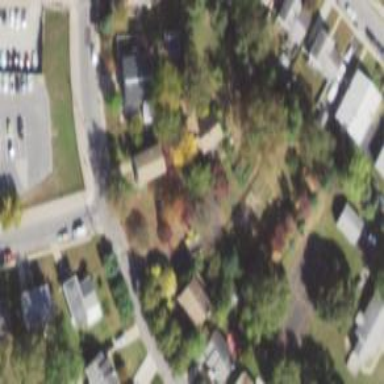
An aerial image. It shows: Driveway.